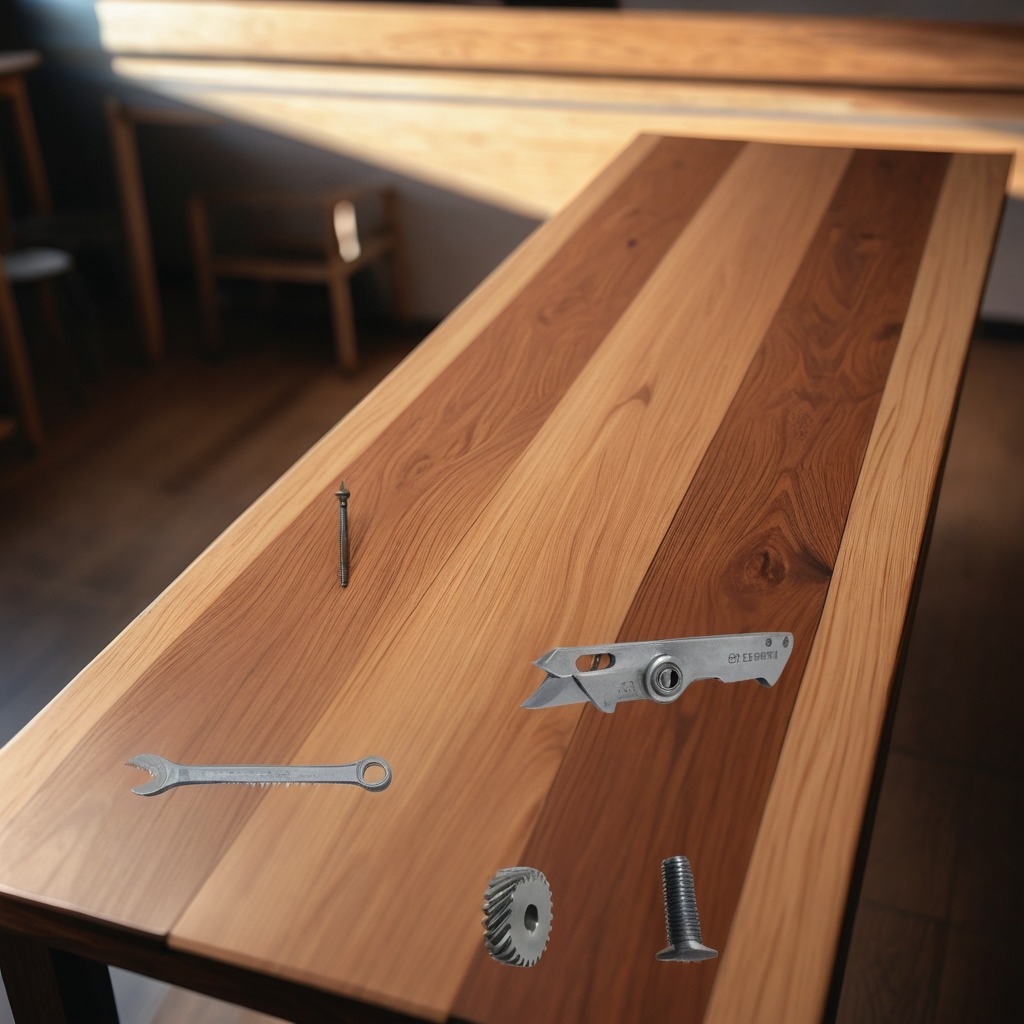
A steel gear with teeth, a utility knife, a metal machine screw, an iron nail, and a wrench are lying on the wooden table in a carpentry studio.